Question: So as of right now, I'm using my _Layout.cshtml page to build the header, body and footer, and in the bodu I'm doing this in order to render my Index page:
'''
<body class="darkDesign">
<div class="container-fluid">
@RenderBody()
</div>
</body>
'''
And my index page is just the default one that comes with the template:
'''
<div class="text-center">
<h1 class="display-4">Welcome</h1>
<p>Learn about <a href="https://learn.microsoft.com/aspnet/core">building Web apps with ASP.NET Core</a>.</p>
</div>
'''
The issue is that I want to add a class to the 'body' tag but it won't render it because it seems as RenderBody dynamically renders the body tag for me and this is what it looks like in the DOM editor in Chrome.

How do I properly add the class to the body tag?
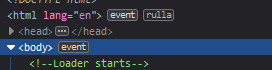
Answer: The problem in not Razor, as @Wiktor-Zychla mentioned, 'RenderBody' doesn't dynamically render the body . (the Body in RenderBody means the page/layout content/body)
Also as I mentioned in the comment section, the '<!--Loader starts-->' part is not in your source (Razor), so 'darkDesign' class removed by JS when you visit the page in the browser. as you confirmed, you should be able to see 'darkDesign' class in 'body' tag in page source. (in your browser hit 'Ctrl + U' to see the page source)
So
- 'body'-
You can mention which library/framework (or jQuery plugin) you using, then maybe I can help you more.